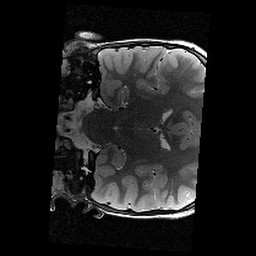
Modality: T2w
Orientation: coronal
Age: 9
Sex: male
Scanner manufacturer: siemens
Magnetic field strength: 3 T
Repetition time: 9.23 s
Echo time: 0.067 s